Question: I have a listview with multicolumns, where I have several textviews in each row. Including two textview in each row with 'orientation="vertical"'.
In the xml file I can set the tag of each textview. However this tag of each textview is equal in each row.
How I can set the tag of each textview? The same problem happens with the id. In the first row it's ok. The problem is in following rows.
I put an image with an example.

'''
public View onCreateView(LayoutInflater inflater, ViewGroup container, Bundle savedInstanceState){
ViewGroup rootView = (ViewGroup)inflater.inflate(R.layout.fragment_screen_slide_page, container,false);
lv = (ListView)rootView.findViewById(android.R.id.list);
ArrayList<HashMap<String, String>> mylistData =
new ArrayList<HashMap<String, String>>();
String[] columnTags = new String[] {"hour","col1", "col2", "col3","col4", "col5", "col6","col7", "col8", "col9","col10", "col11", "col12","col13","col14"};
int[] columnIds = new int[] {R.id.tv_list_item1,R.id.tv_listRow_item1, R.id.tv_listRow_item2, R.id.tv_listRow_item3,R.id.tv_listRow_item4, R.id.tv_listRow_item5, R.id.tv_listRow_item6,R.id.tv_listRow_item7, R.id.tv_listRow_item8, R.id.tv_listRow_item9,R.id.tv_listRow_item10, R.id.tv_listRow_item11, R.id.tv_listRow_item12,R.id.tv_listRow_item13, R.id.tv_listRow_item14};
for(int i=0; i<24; i++)
{
HashMap<String,String> map = new HashMap<String, String>();
for(int j=0; j<15; j++)
{
if(j==0){
map.put("hour", "0"+i+":00");
if(i<10){
map.put("hour", "0"+i+":00");
}
else
map.put("hour", i+":00");
}
else if(j>0){
map.put(columnTags[j], "row"+i+"col"+j);
}
}
mylistData.add(map);
}
SimpleAdapter arrayAdapter =
new SimpleAdapter(getActivity(), mylistData, R.layout.sechedule_list_row,
columnTags , columnIds);
lv.setAdapter(arrayAdapter);
'''
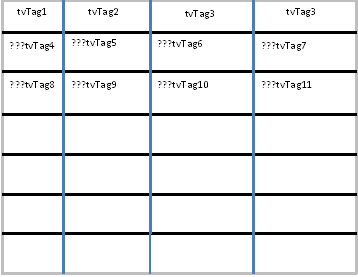
Answer: You have to create your own custom adapter and then in getView set your tags and ids for each text view.
Here is an example how to use getView
<URL>